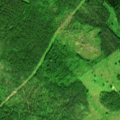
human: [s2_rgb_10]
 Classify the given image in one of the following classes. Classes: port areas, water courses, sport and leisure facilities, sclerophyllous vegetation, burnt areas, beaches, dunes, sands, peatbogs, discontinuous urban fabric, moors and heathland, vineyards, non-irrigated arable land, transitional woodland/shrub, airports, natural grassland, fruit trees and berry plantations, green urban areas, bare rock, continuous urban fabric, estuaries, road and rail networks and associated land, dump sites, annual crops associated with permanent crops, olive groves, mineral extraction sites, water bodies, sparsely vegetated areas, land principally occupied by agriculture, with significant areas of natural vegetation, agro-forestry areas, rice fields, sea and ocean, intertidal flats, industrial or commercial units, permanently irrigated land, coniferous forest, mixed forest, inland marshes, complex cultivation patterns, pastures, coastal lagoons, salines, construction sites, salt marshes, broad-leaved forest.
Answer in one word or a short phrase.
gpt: mixed forest, transitional woodland/shrub